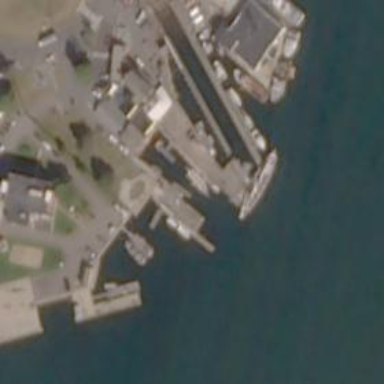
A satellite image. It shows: Man-made pier.